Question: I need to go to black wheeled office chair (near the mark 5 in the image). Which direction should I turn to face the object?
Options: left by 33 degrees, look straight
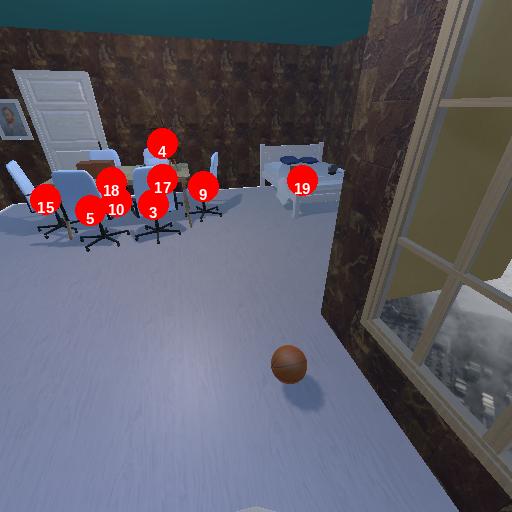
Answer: left by 33 degrees